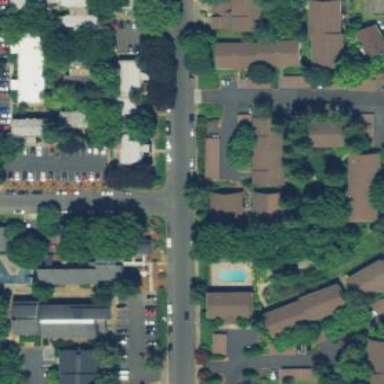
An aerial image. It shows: Residential area with apartments.